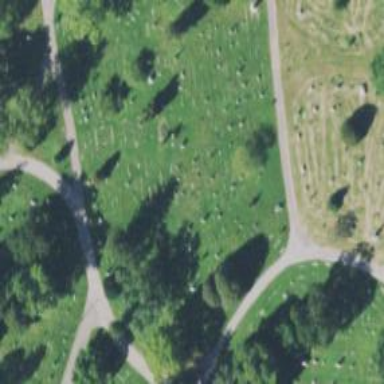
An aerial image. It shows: Cemetery.